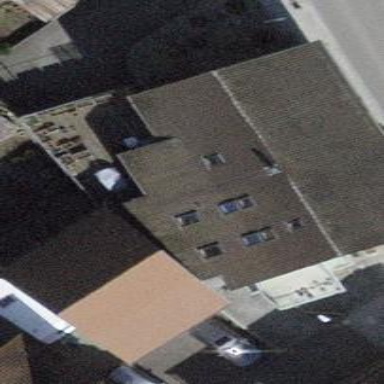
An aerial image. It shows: Building with tiled roof.